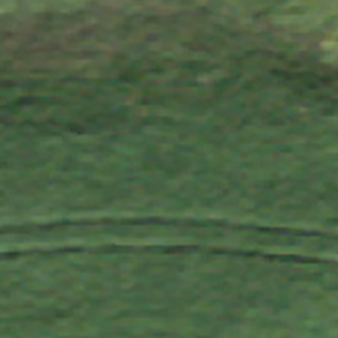
Label: other